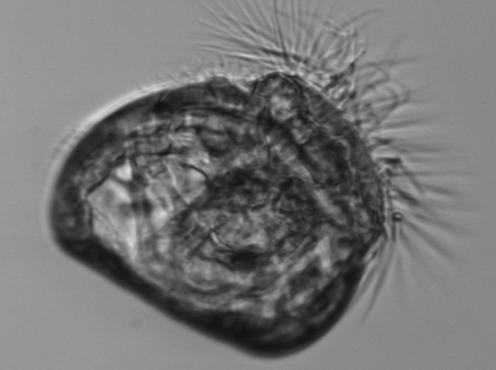
Label: shellfish_larvae